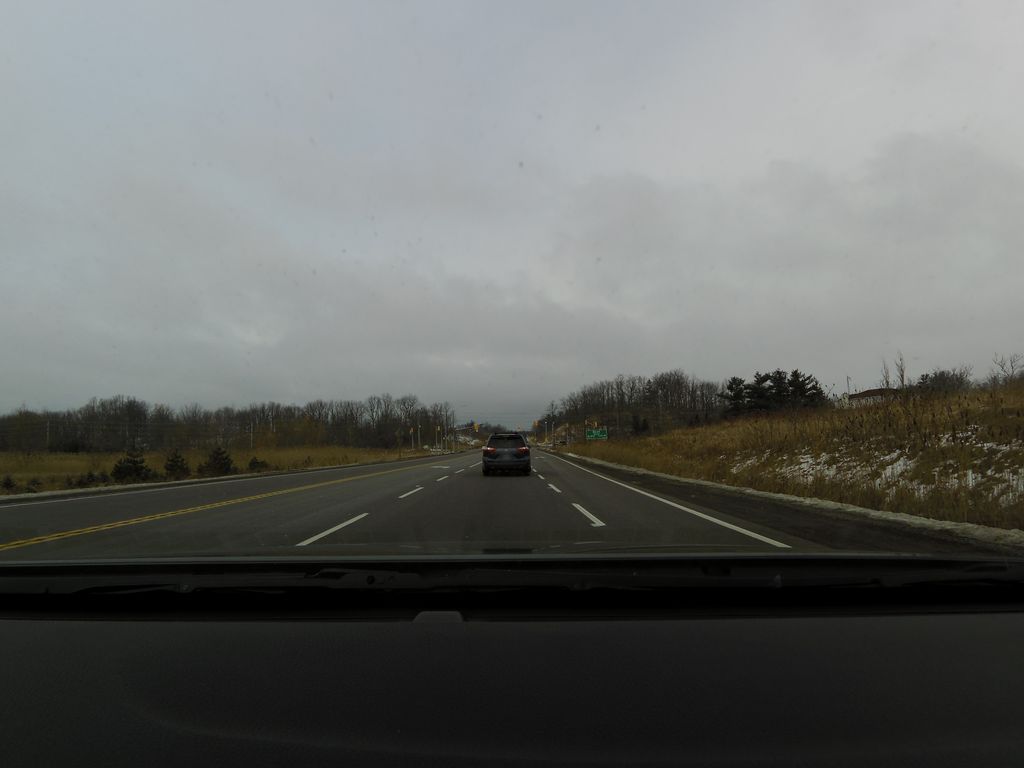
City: hamilton